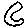
Label: moon